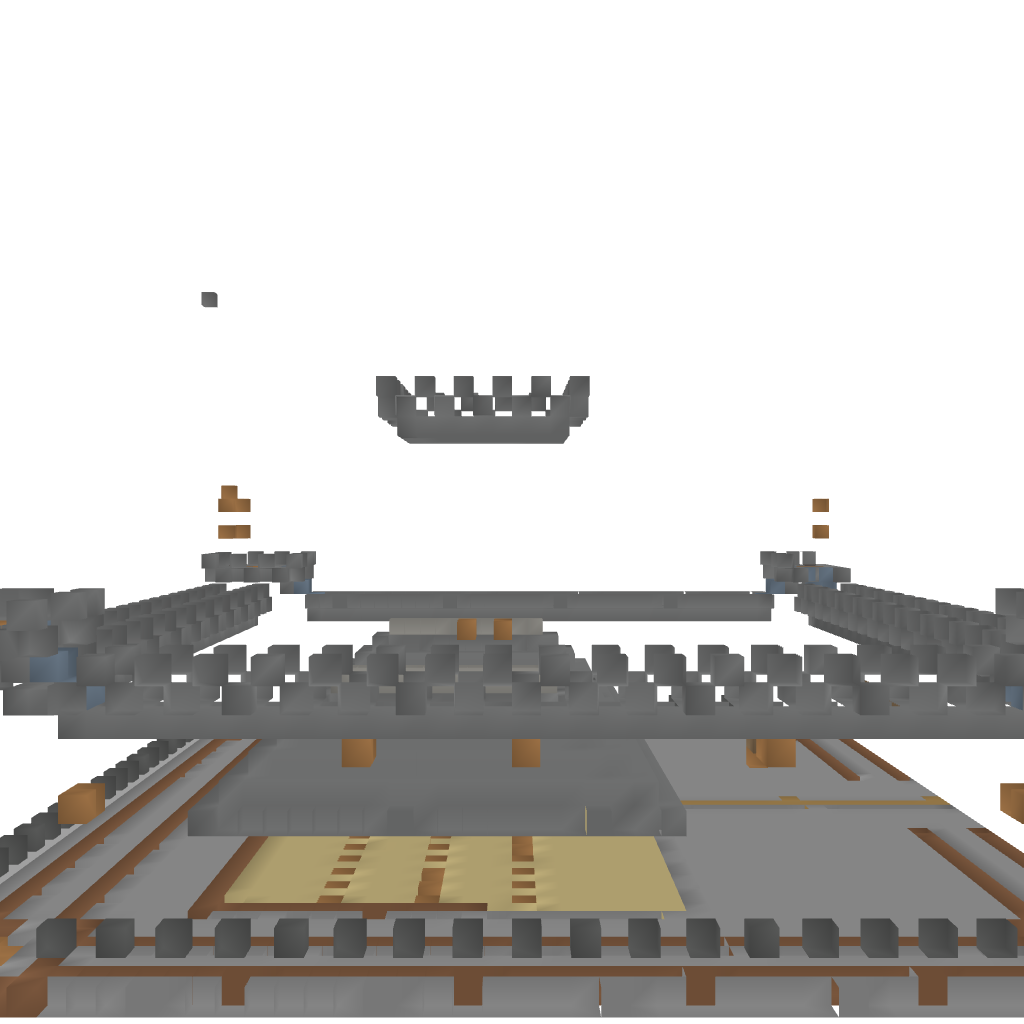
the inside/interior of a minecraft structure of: Castle House